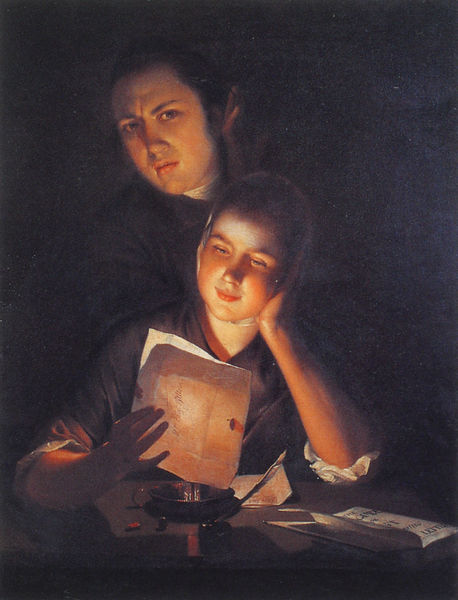
Titel: A girl reading a letter by candlelight, with a young man peering over her shoulder
Künstler: Joseph Wright
Institution: Privatsammlung
Schlagwörter: dunkel, feder, gemälde, hand, mann, mädchen, abend, frau, licht, nacht, schwarz, tisch, blick, arm, ärmel, kind, blatt, lächeln, papier, kopftuch, lesen, kerze, leuchter, junge, verträumt, freude, schimmer, doppelportrait, tinte, kerzenschein, schein, wachs, brief, siegel, tintenfass, träumen, mann frau, siegellack, liesst